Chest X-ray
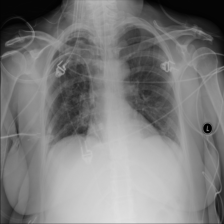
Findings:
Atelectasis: negative
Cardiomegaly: negative
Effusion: negative
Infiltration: negative
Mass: negative
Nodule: negative
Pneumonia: negative
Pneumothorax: negative
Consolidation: negative
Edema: negative
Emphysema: negative
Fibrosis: negative
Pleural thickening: negative
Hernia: negative